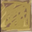
Piece: xx